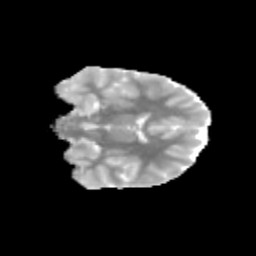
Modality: MD
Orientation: coronal
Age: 10
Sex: male
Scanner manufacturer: siemens
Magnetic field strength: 3 T
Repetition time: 3.8 s
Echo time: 0.07 s